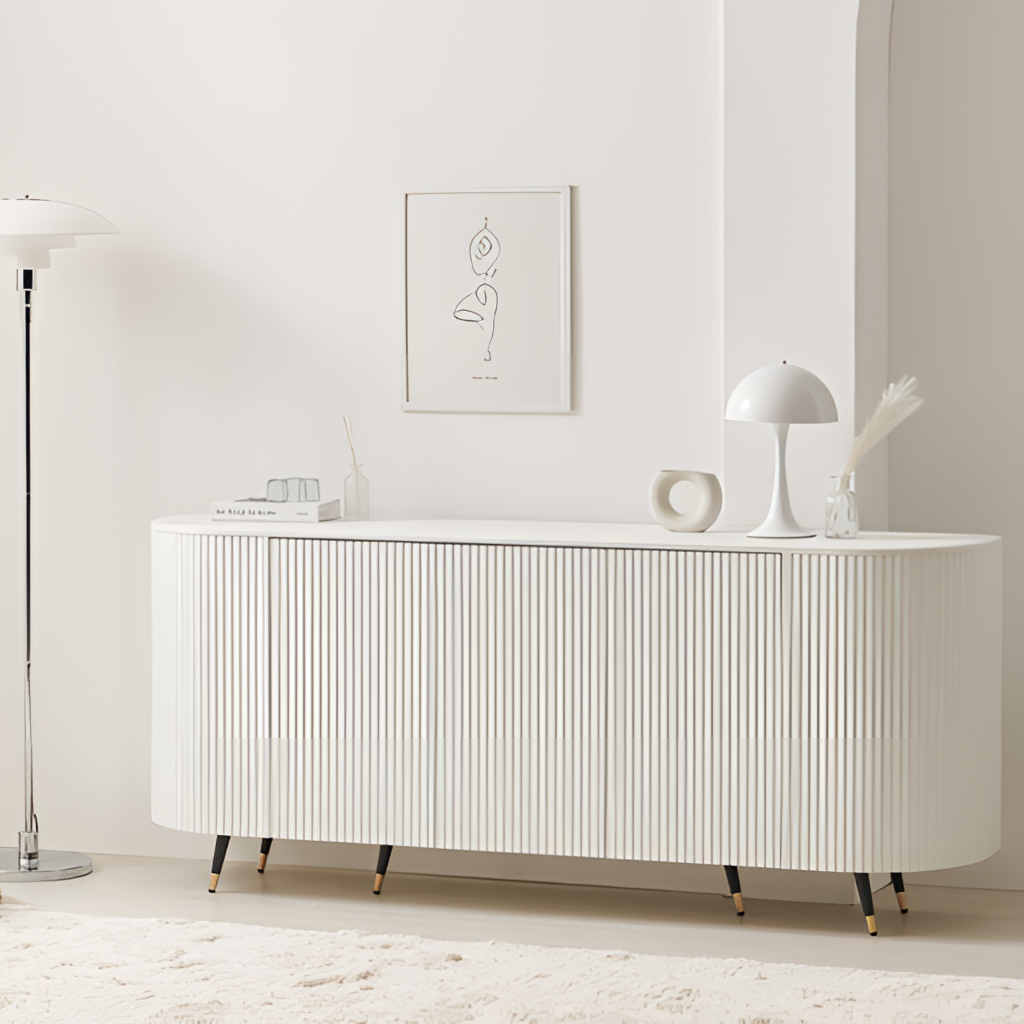
white wood cabinet, living room, white paint wallpaper, with solid pattern, minimalist, carpet flooring, with shag pattern